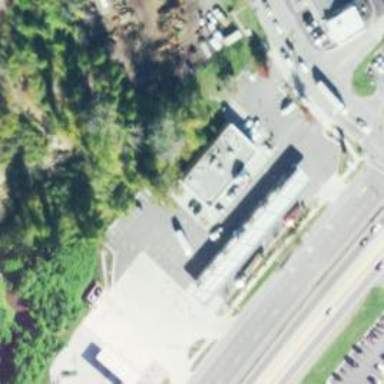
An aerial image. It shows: Fuel station.